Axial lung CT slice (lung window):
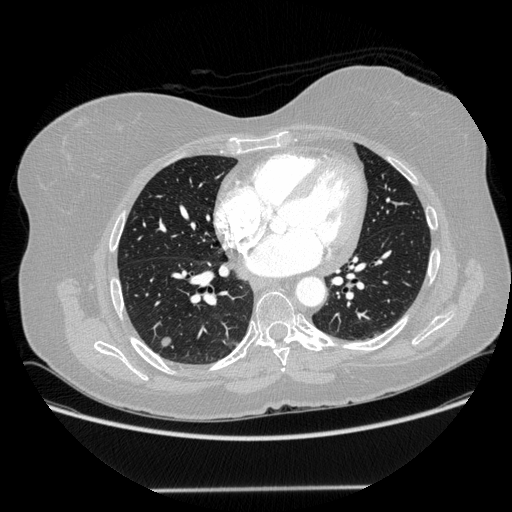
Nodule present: yes
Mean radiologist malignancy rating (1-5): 3